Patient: sex M, age 44
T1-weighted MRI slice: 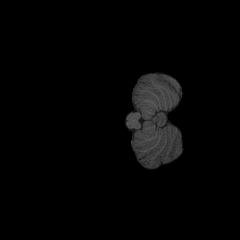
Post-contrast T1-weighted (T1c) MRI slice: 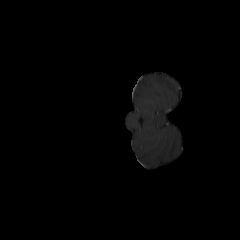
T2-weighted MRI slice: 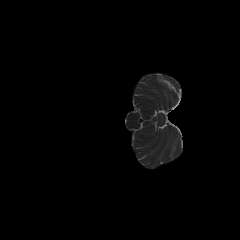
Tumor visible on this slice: no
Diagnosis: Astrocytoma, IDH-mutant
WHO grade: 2